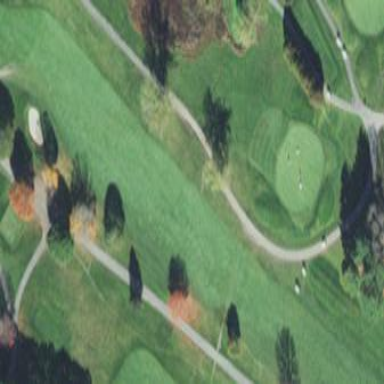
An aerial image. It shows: Scenic golf fairway.